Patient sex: M
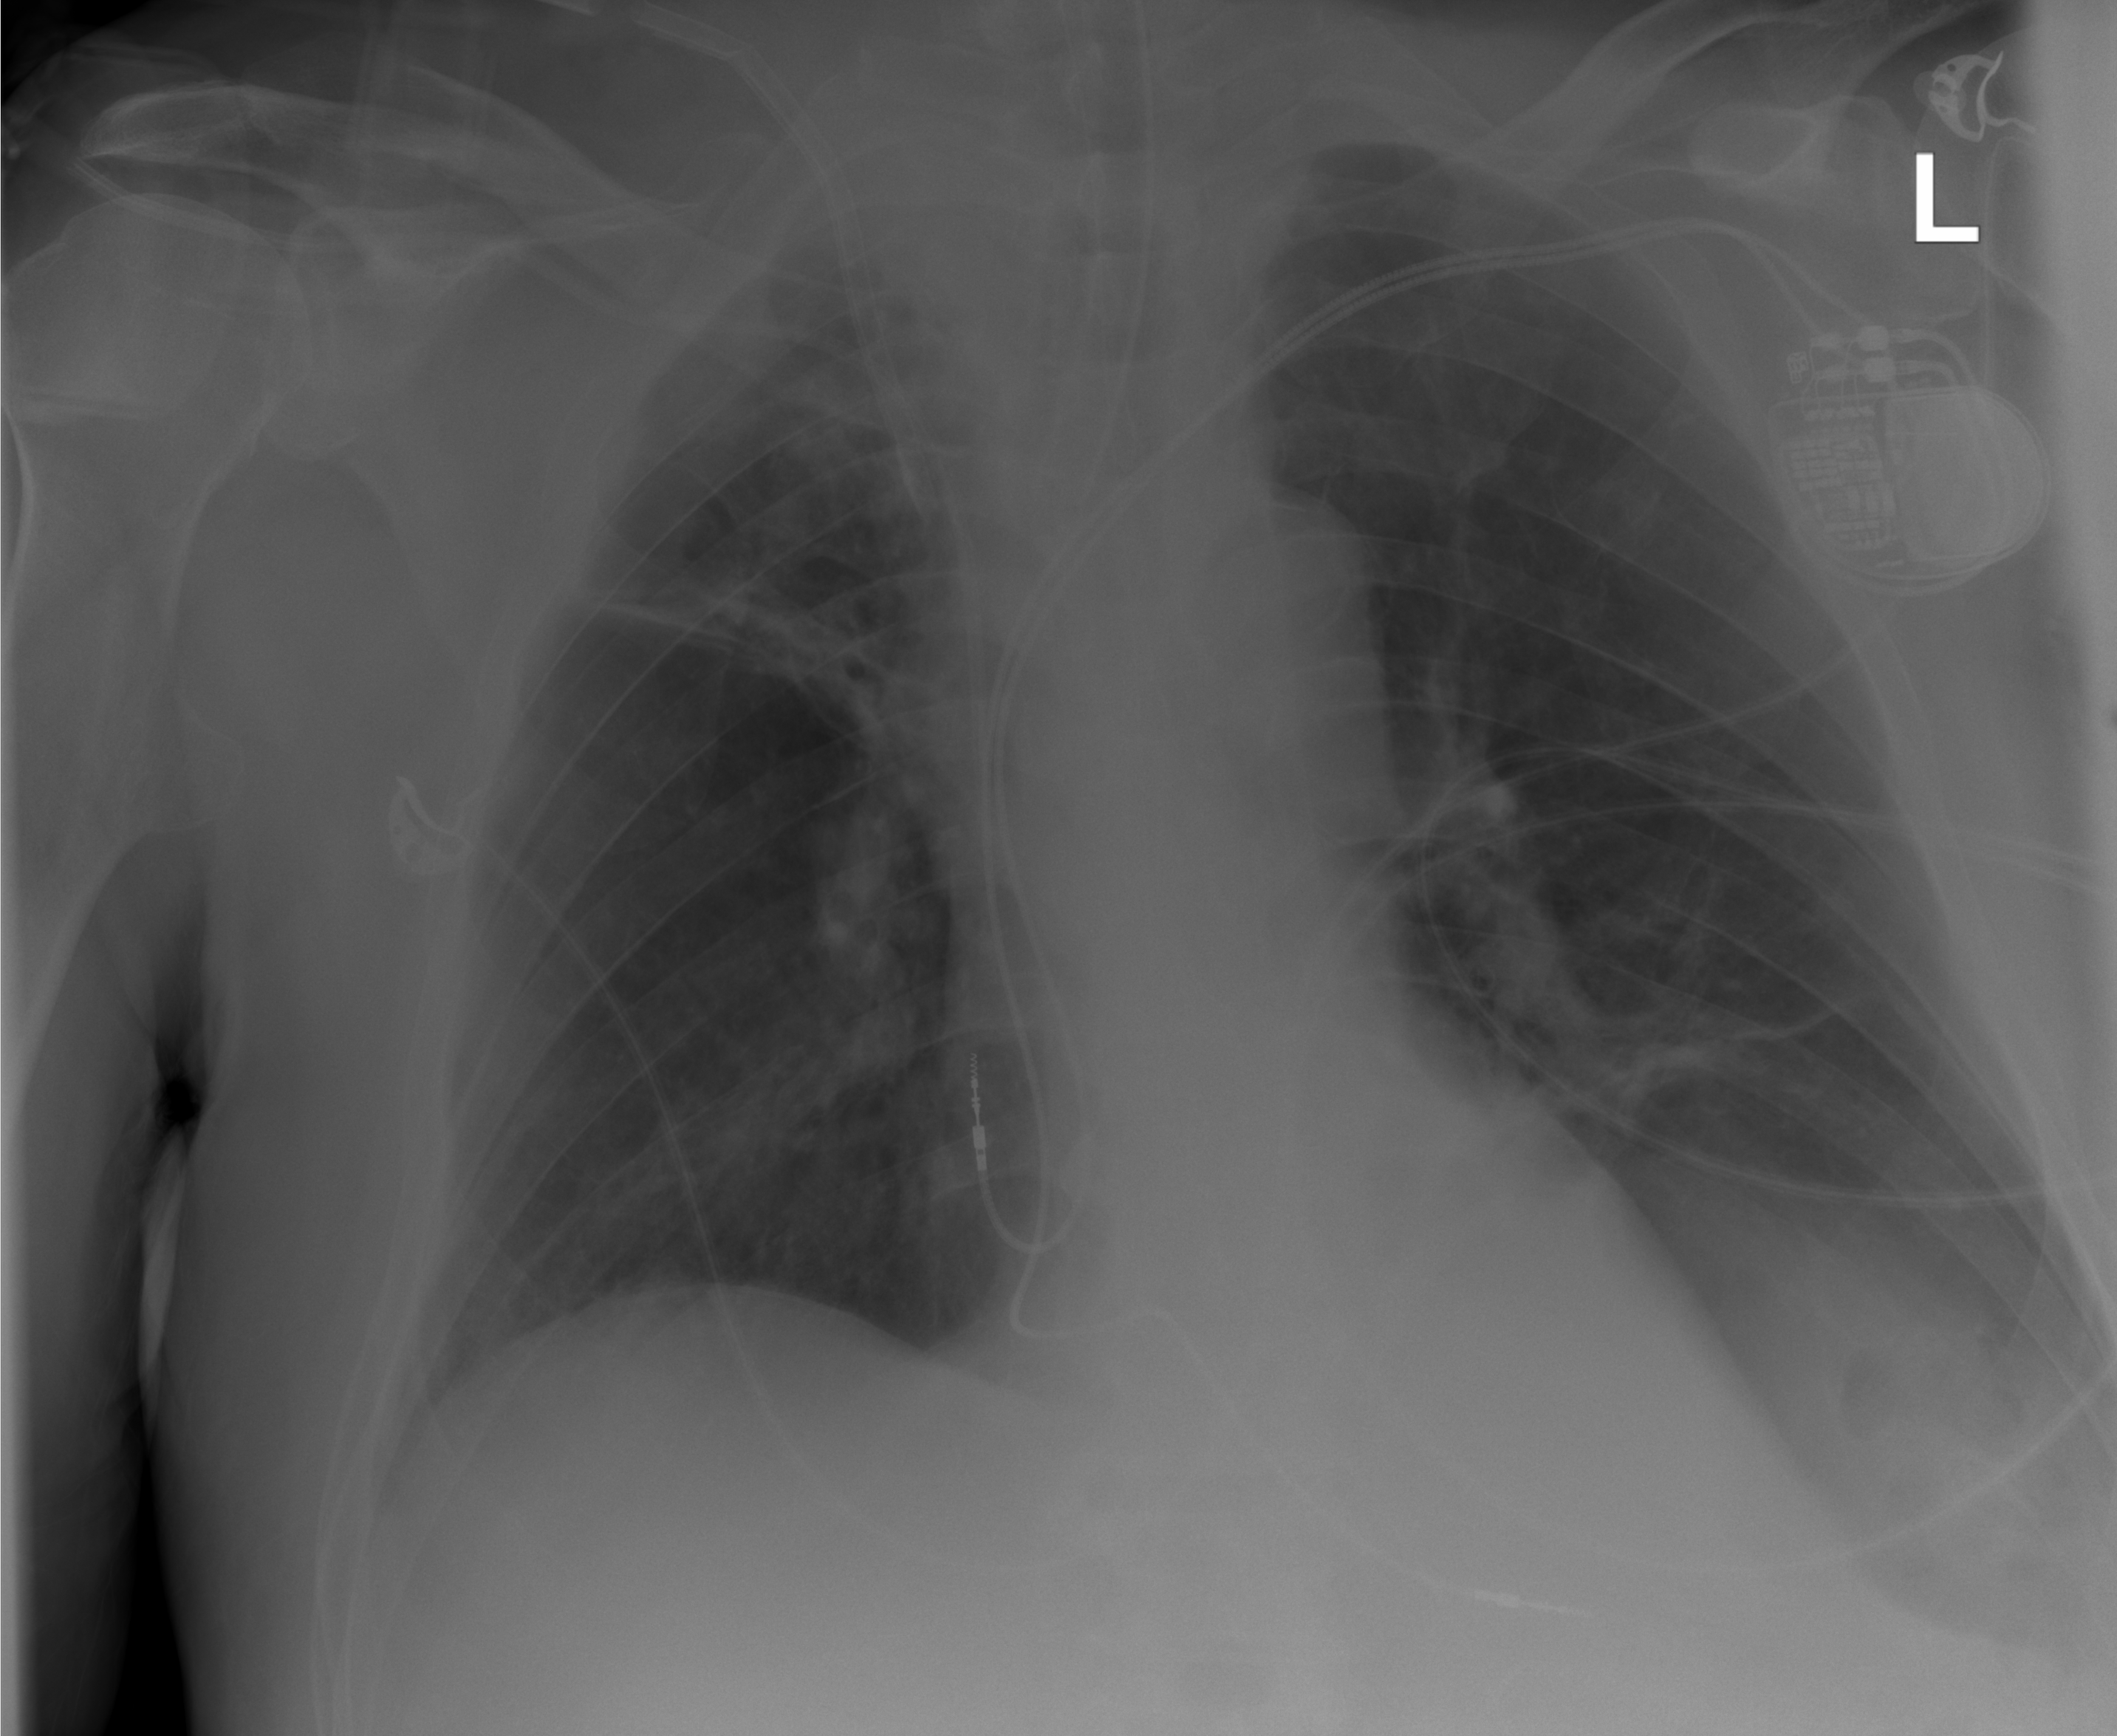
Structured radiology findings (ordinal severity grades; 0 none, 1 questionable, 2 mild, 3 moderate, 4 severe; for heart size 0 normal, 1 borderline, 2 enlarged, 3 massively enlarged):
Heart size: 0
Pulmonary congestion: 0
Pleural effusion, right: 0
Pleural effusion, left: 1
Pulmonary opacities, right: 0
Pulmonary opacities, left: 0
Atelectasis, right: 2
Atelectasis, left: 2